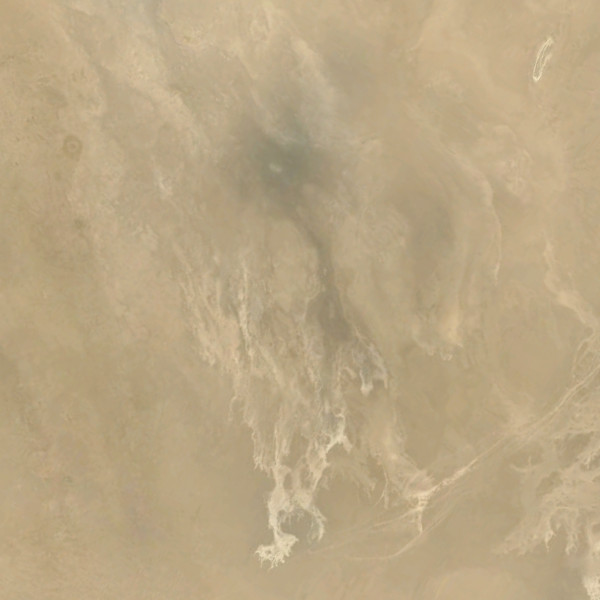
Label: Desert